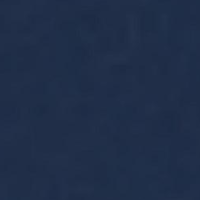
EUNIS habitat code: 14
Species observed at this site:
Chroicocephalus ridibundus
Phalacrocorax carbo
Aythya fuligula
Podiceps cristatus
Fulica atra